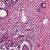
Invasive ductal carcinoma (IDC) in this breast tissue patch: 1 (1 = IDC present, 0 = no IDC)